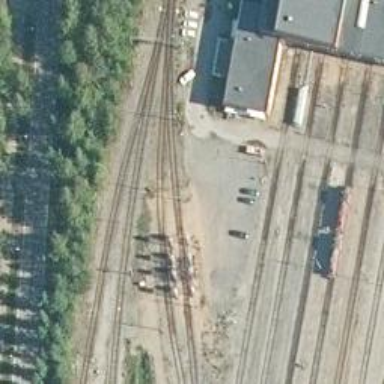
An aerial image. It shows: Railway signal.